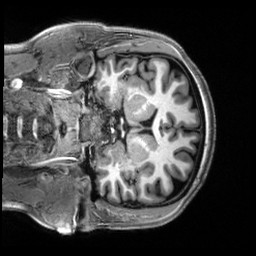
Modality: T1w
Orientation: coronal
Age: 28
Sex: female
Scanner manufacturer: siemens
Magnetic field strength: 3 T
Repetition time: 2.5 s
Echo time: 0.00222 s